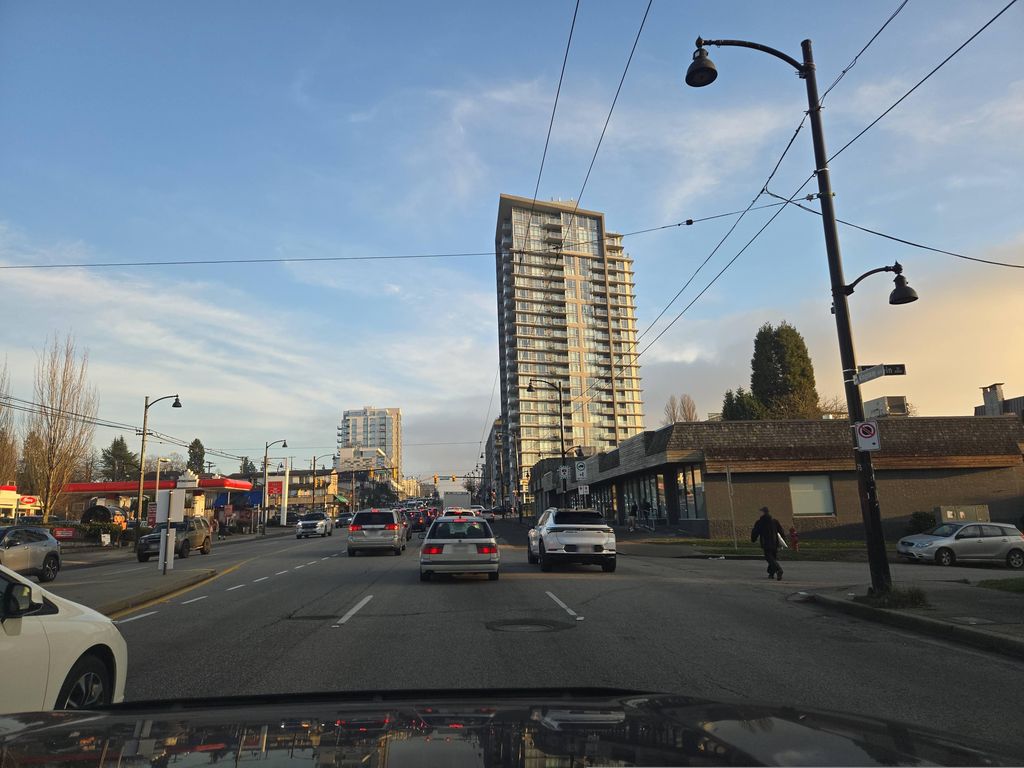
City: vancouver